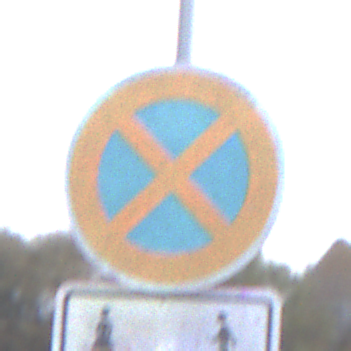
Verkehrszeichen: AbsolutesHalteverbot
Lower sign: CarsharingfahrzeugeFrei
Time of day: SunriseSunset
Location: Outdoor (Suburban)
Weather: Clear
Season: NotSpecified
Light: Natural